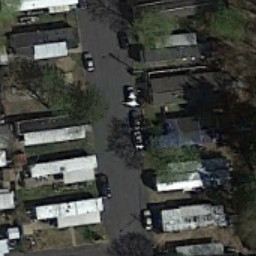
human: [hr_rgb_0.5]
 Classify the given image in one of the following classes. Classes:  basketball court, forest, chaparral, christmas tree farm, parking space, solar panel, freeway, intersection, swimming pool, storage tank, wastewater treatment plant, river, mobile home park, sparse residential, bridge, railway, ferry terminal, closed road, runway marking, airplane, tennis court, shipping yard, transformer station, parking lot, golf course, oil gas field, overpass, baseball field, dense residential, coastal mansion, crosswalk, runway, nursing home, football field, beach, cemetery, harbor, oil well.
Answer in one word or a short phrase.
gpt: mobile home park